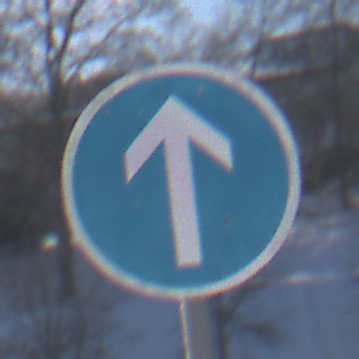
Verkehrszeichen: VorgeschriebeneFahrtrichtungGeradeaus
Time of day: MorningAfternoon
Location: Outdoor (Nature)
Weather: PartlyCloudy
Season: Winter
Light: Natural